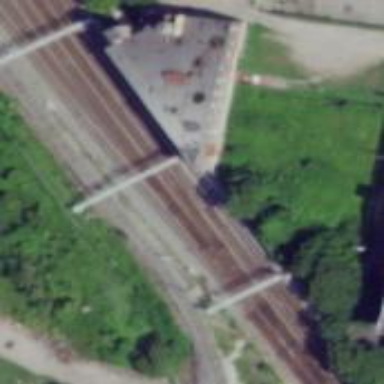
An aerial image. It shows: Railway track with contact line for electrification.